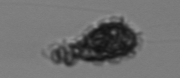
Label: Syracosphaera_pulchra